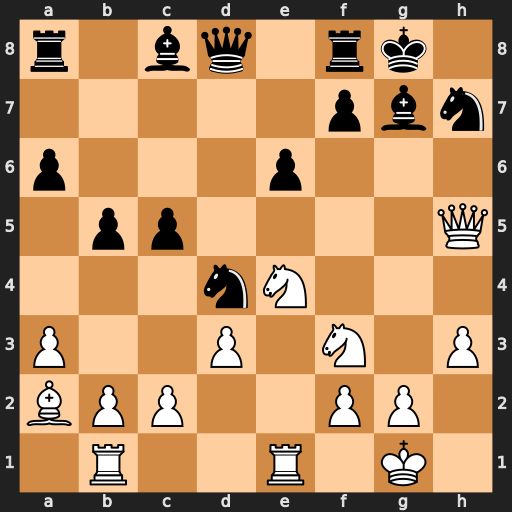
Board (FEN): r1bq1rk1/5pbn/p3p3/1pp4Q/3nN3/P2P1N1P/BPP2PP1/1R2R1K1
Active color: w
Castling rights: -
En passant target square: -
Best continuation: Nfg5 Qxg5 Nxg5